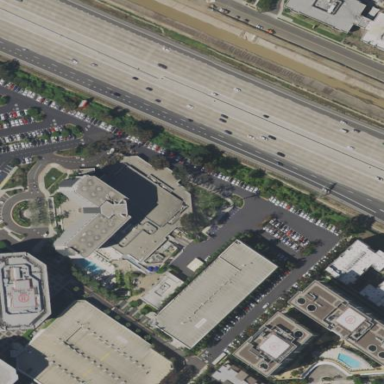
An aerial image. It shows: Hotel building.